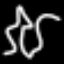
Label: squiggle